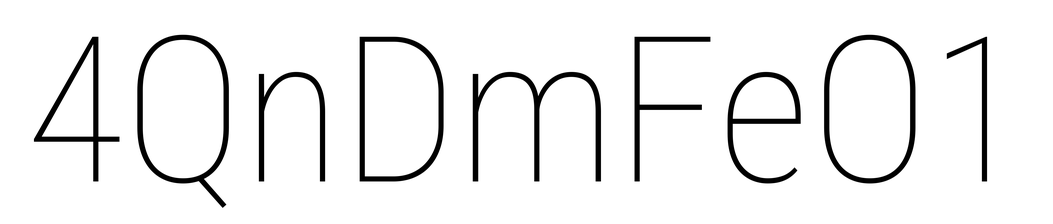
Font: Roboto_Condensed_Thin